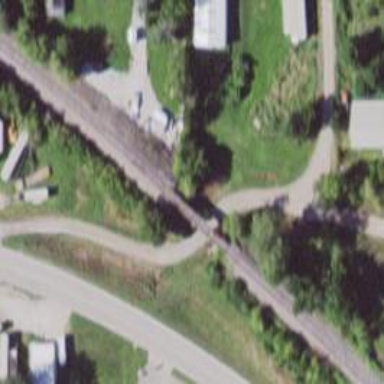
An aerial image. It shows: Bridge over railway line.